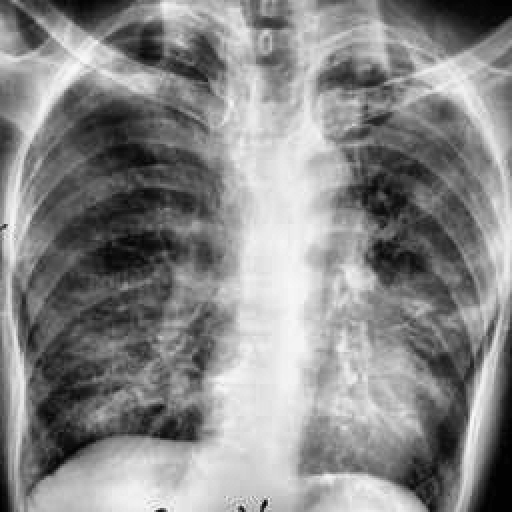
Finding: TUBERCULOSIS